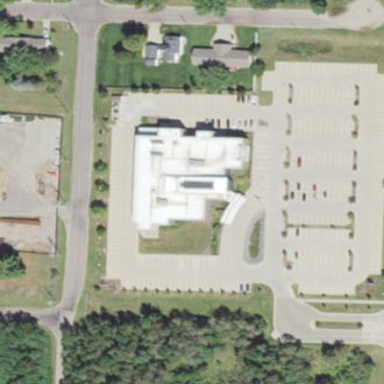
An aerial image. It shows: Clinic building providing healthcare services.